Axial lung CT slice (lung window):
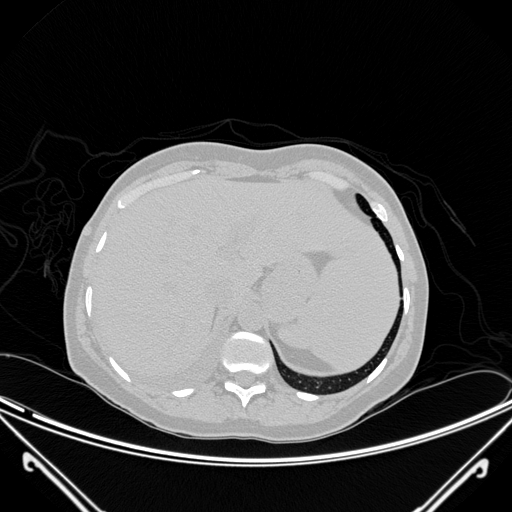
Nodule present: no